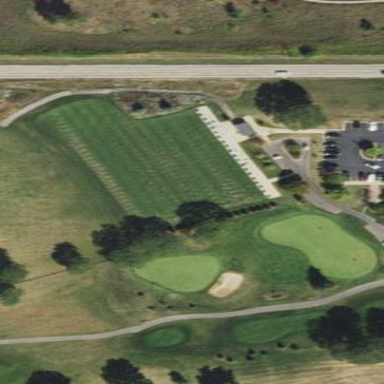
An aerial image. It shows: Finely mown grassy area designated as golf tee for the sport of golf.